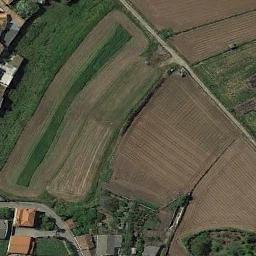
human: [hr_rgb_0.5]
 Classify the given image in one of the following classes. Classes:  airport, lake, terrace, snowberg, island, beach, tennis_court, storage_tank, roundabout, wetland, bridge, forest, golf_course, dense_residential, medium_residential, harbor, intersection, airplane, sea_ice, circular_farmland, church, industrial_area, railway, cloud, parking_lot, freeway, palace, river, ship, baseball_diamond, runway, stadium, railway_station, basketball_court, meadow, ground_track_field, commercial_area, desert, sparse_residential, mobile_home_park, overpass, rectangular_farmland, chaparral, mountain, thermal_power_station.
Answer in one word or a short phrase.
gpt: terrace